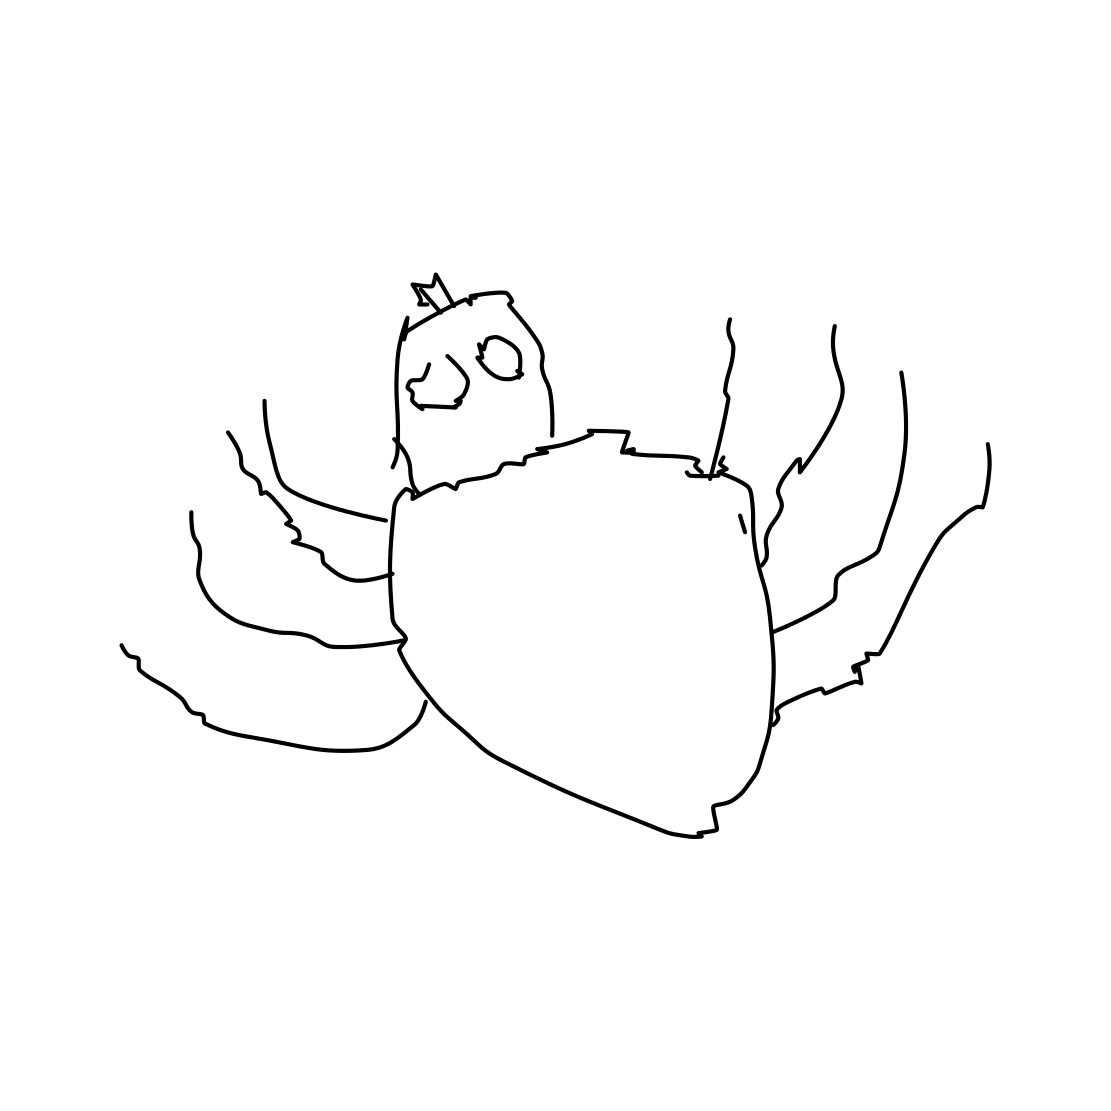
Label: spider